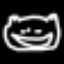
Label: frog